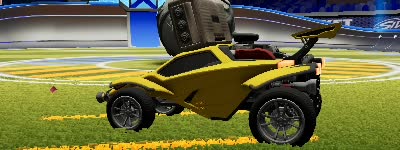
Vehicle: octane